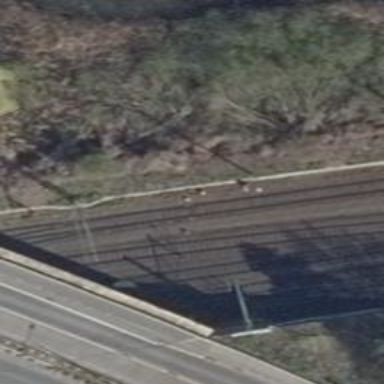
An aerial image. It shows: Railway switch with the turnout side on the left.